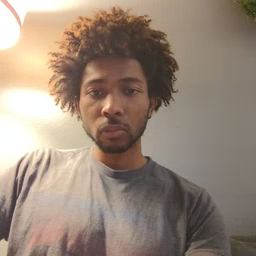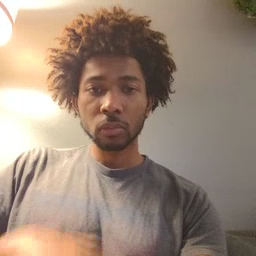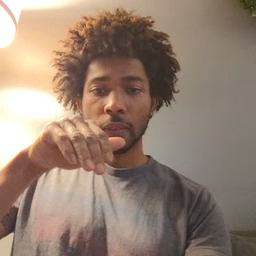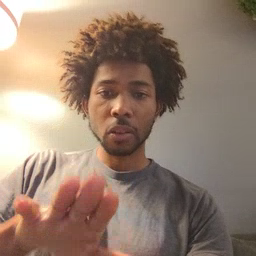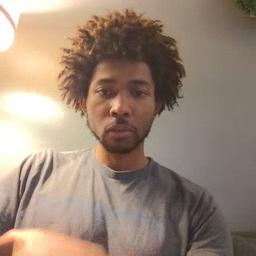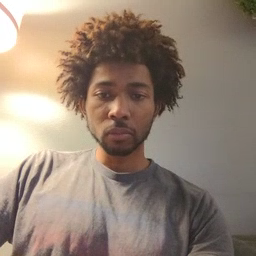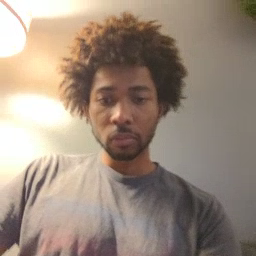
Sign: into